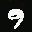
Label: 9